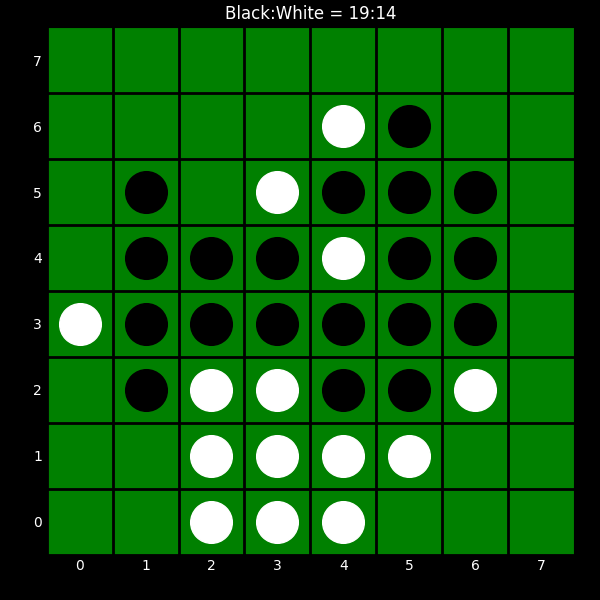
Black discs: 19
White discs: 14